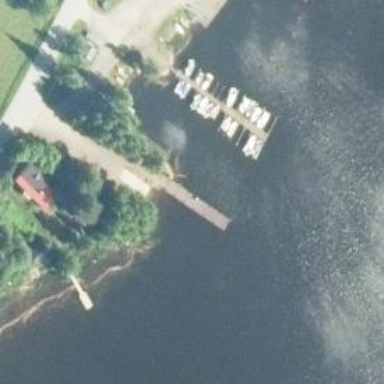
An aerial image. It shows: Slipway on leisure land.